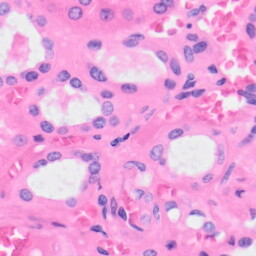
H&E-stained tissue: Kidney